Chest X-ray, AP view. Patient: 41 years old, sex M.
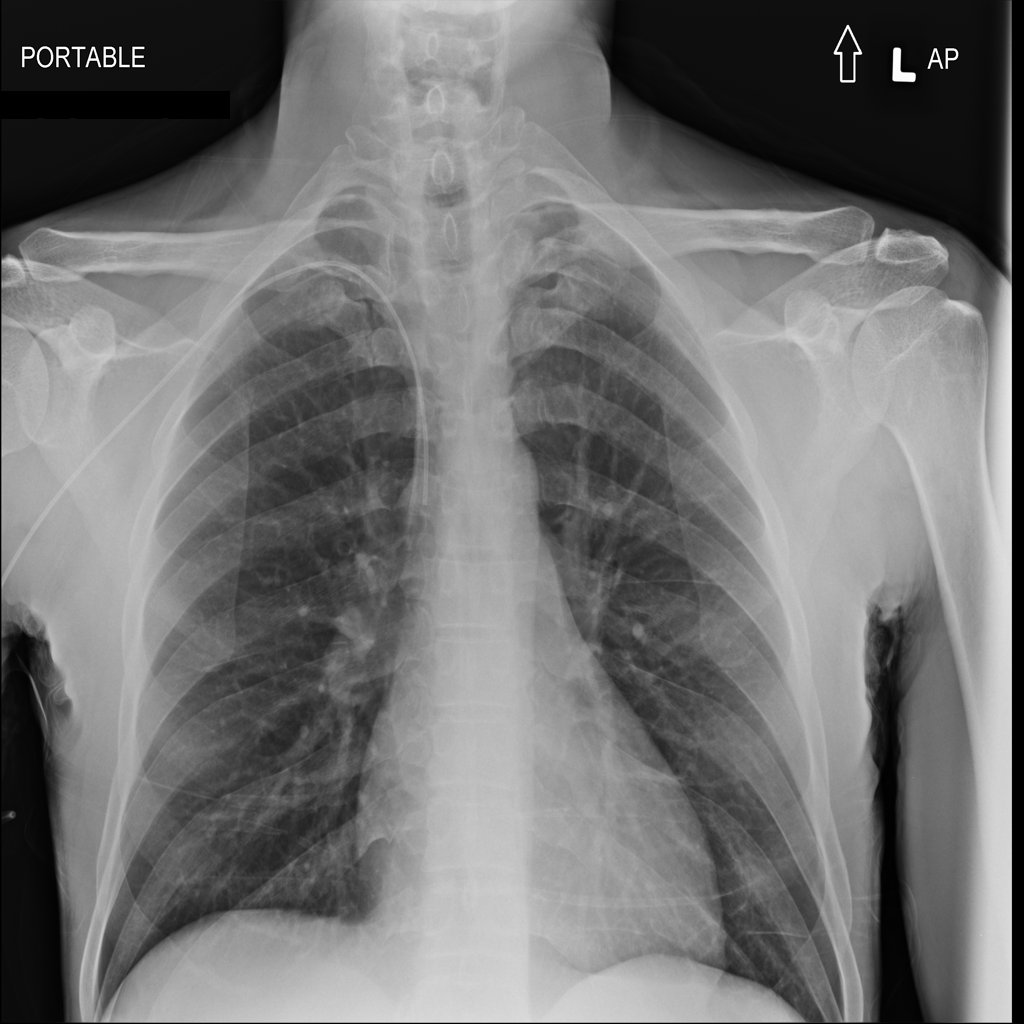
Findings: No Finding